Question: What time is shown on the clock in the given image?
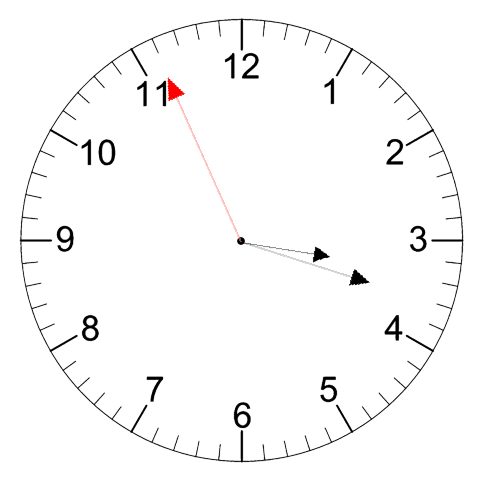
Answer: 03:17:56